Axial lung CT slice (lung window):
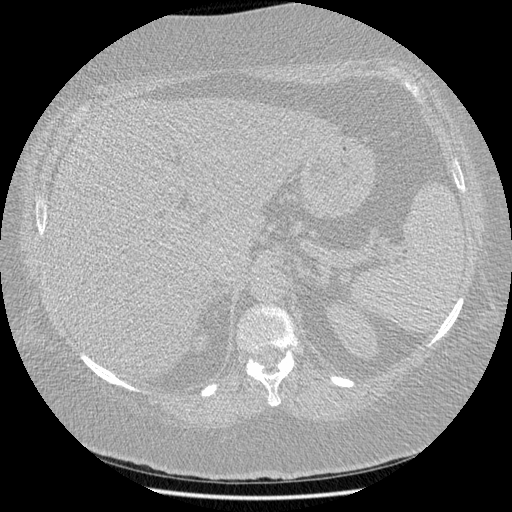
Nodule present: no